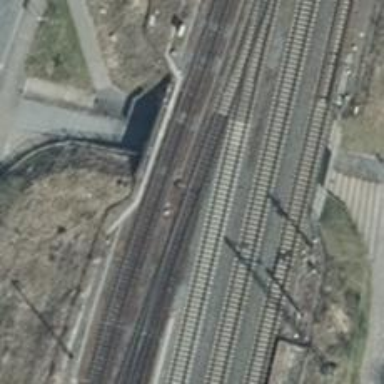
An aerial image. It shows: Railway switch.